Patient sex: M
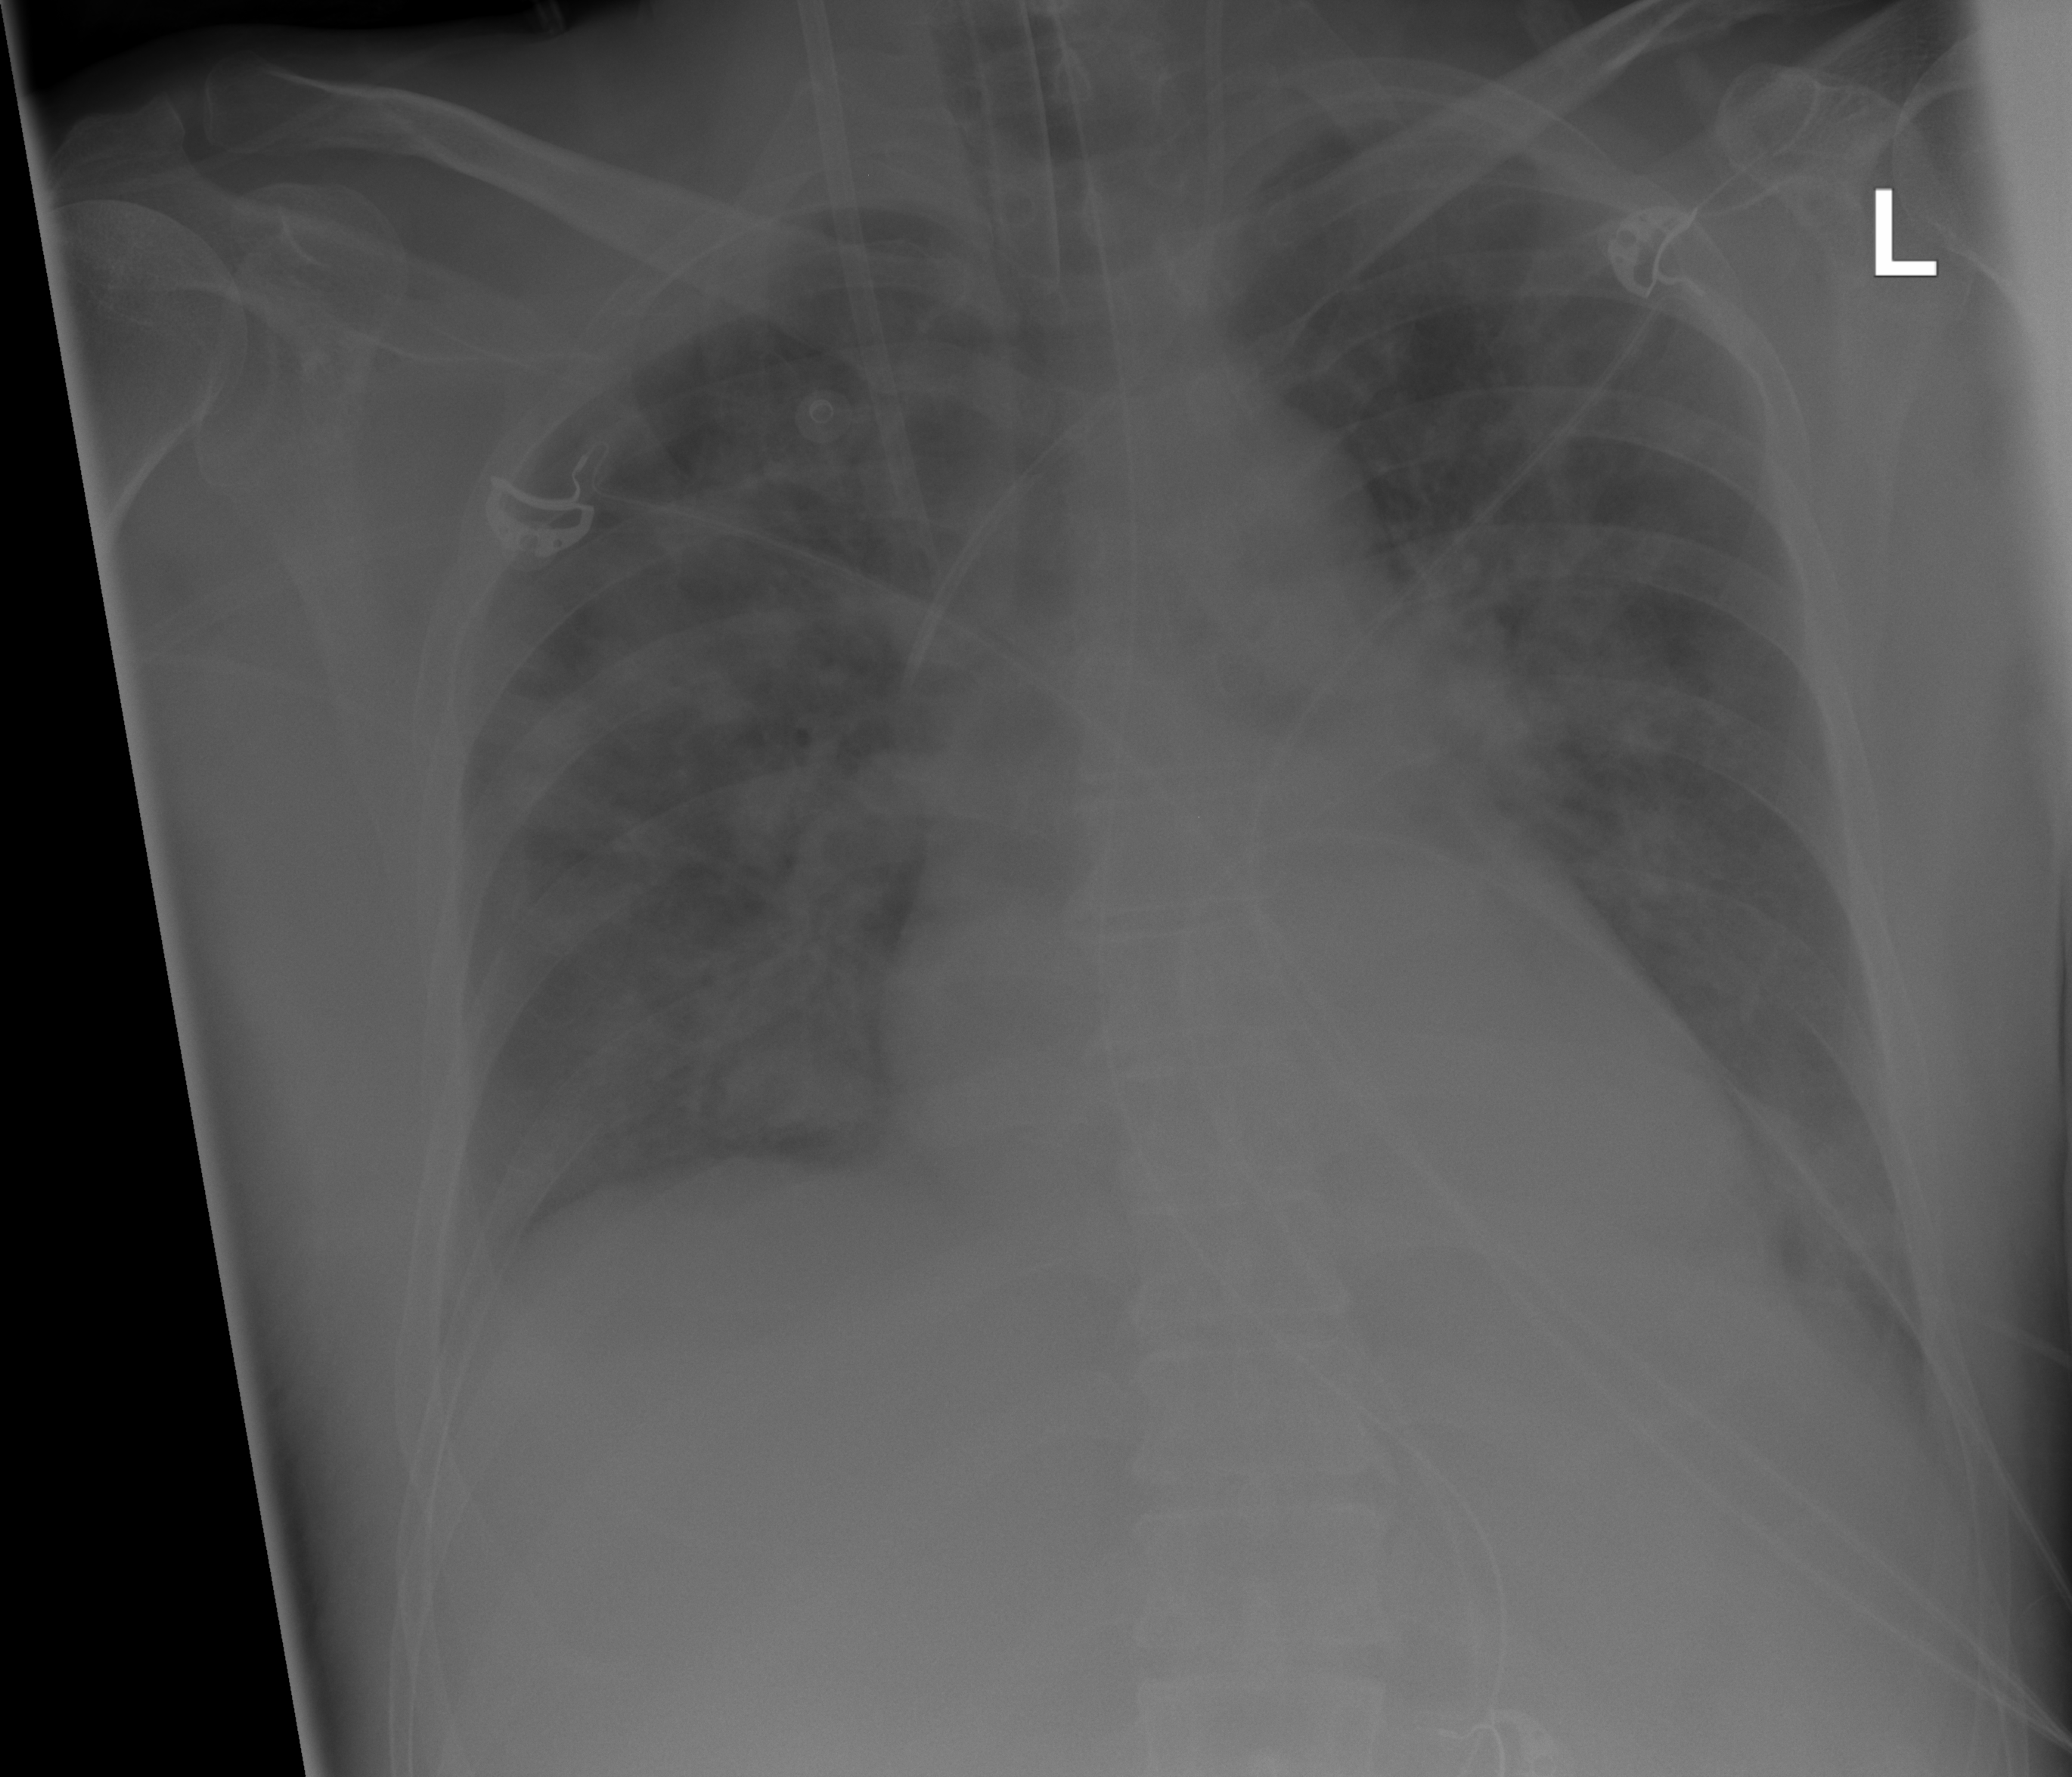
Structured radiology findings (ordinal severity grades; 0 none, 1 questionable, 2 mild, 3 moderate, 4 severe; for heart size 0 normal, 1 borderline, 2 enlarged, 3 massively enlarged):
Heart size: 0
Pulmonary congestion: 3
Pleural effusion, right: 1
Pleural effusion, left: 1
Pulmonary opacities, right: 3
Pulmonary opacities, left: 3
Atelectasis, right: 2
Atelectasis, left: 2